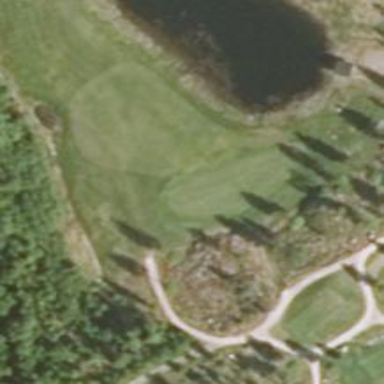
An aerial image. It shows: View of golf hole.